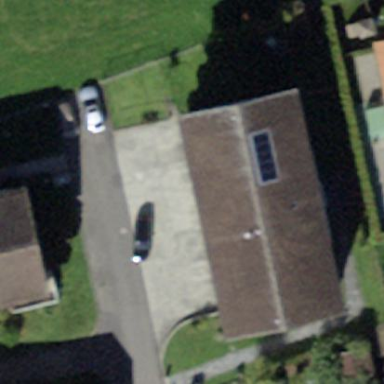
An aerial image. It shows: Simple and straightforward house.